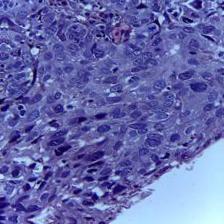
Diagnosis: OSCC